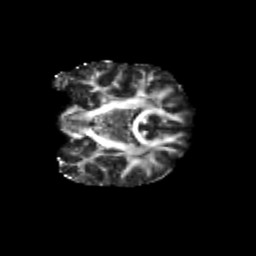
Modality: FA
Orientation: coronal
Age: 19
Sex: female
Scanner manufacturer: siemens
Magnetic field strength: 3 T
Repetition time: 3.5 s
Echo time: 0.125 s